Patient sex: M
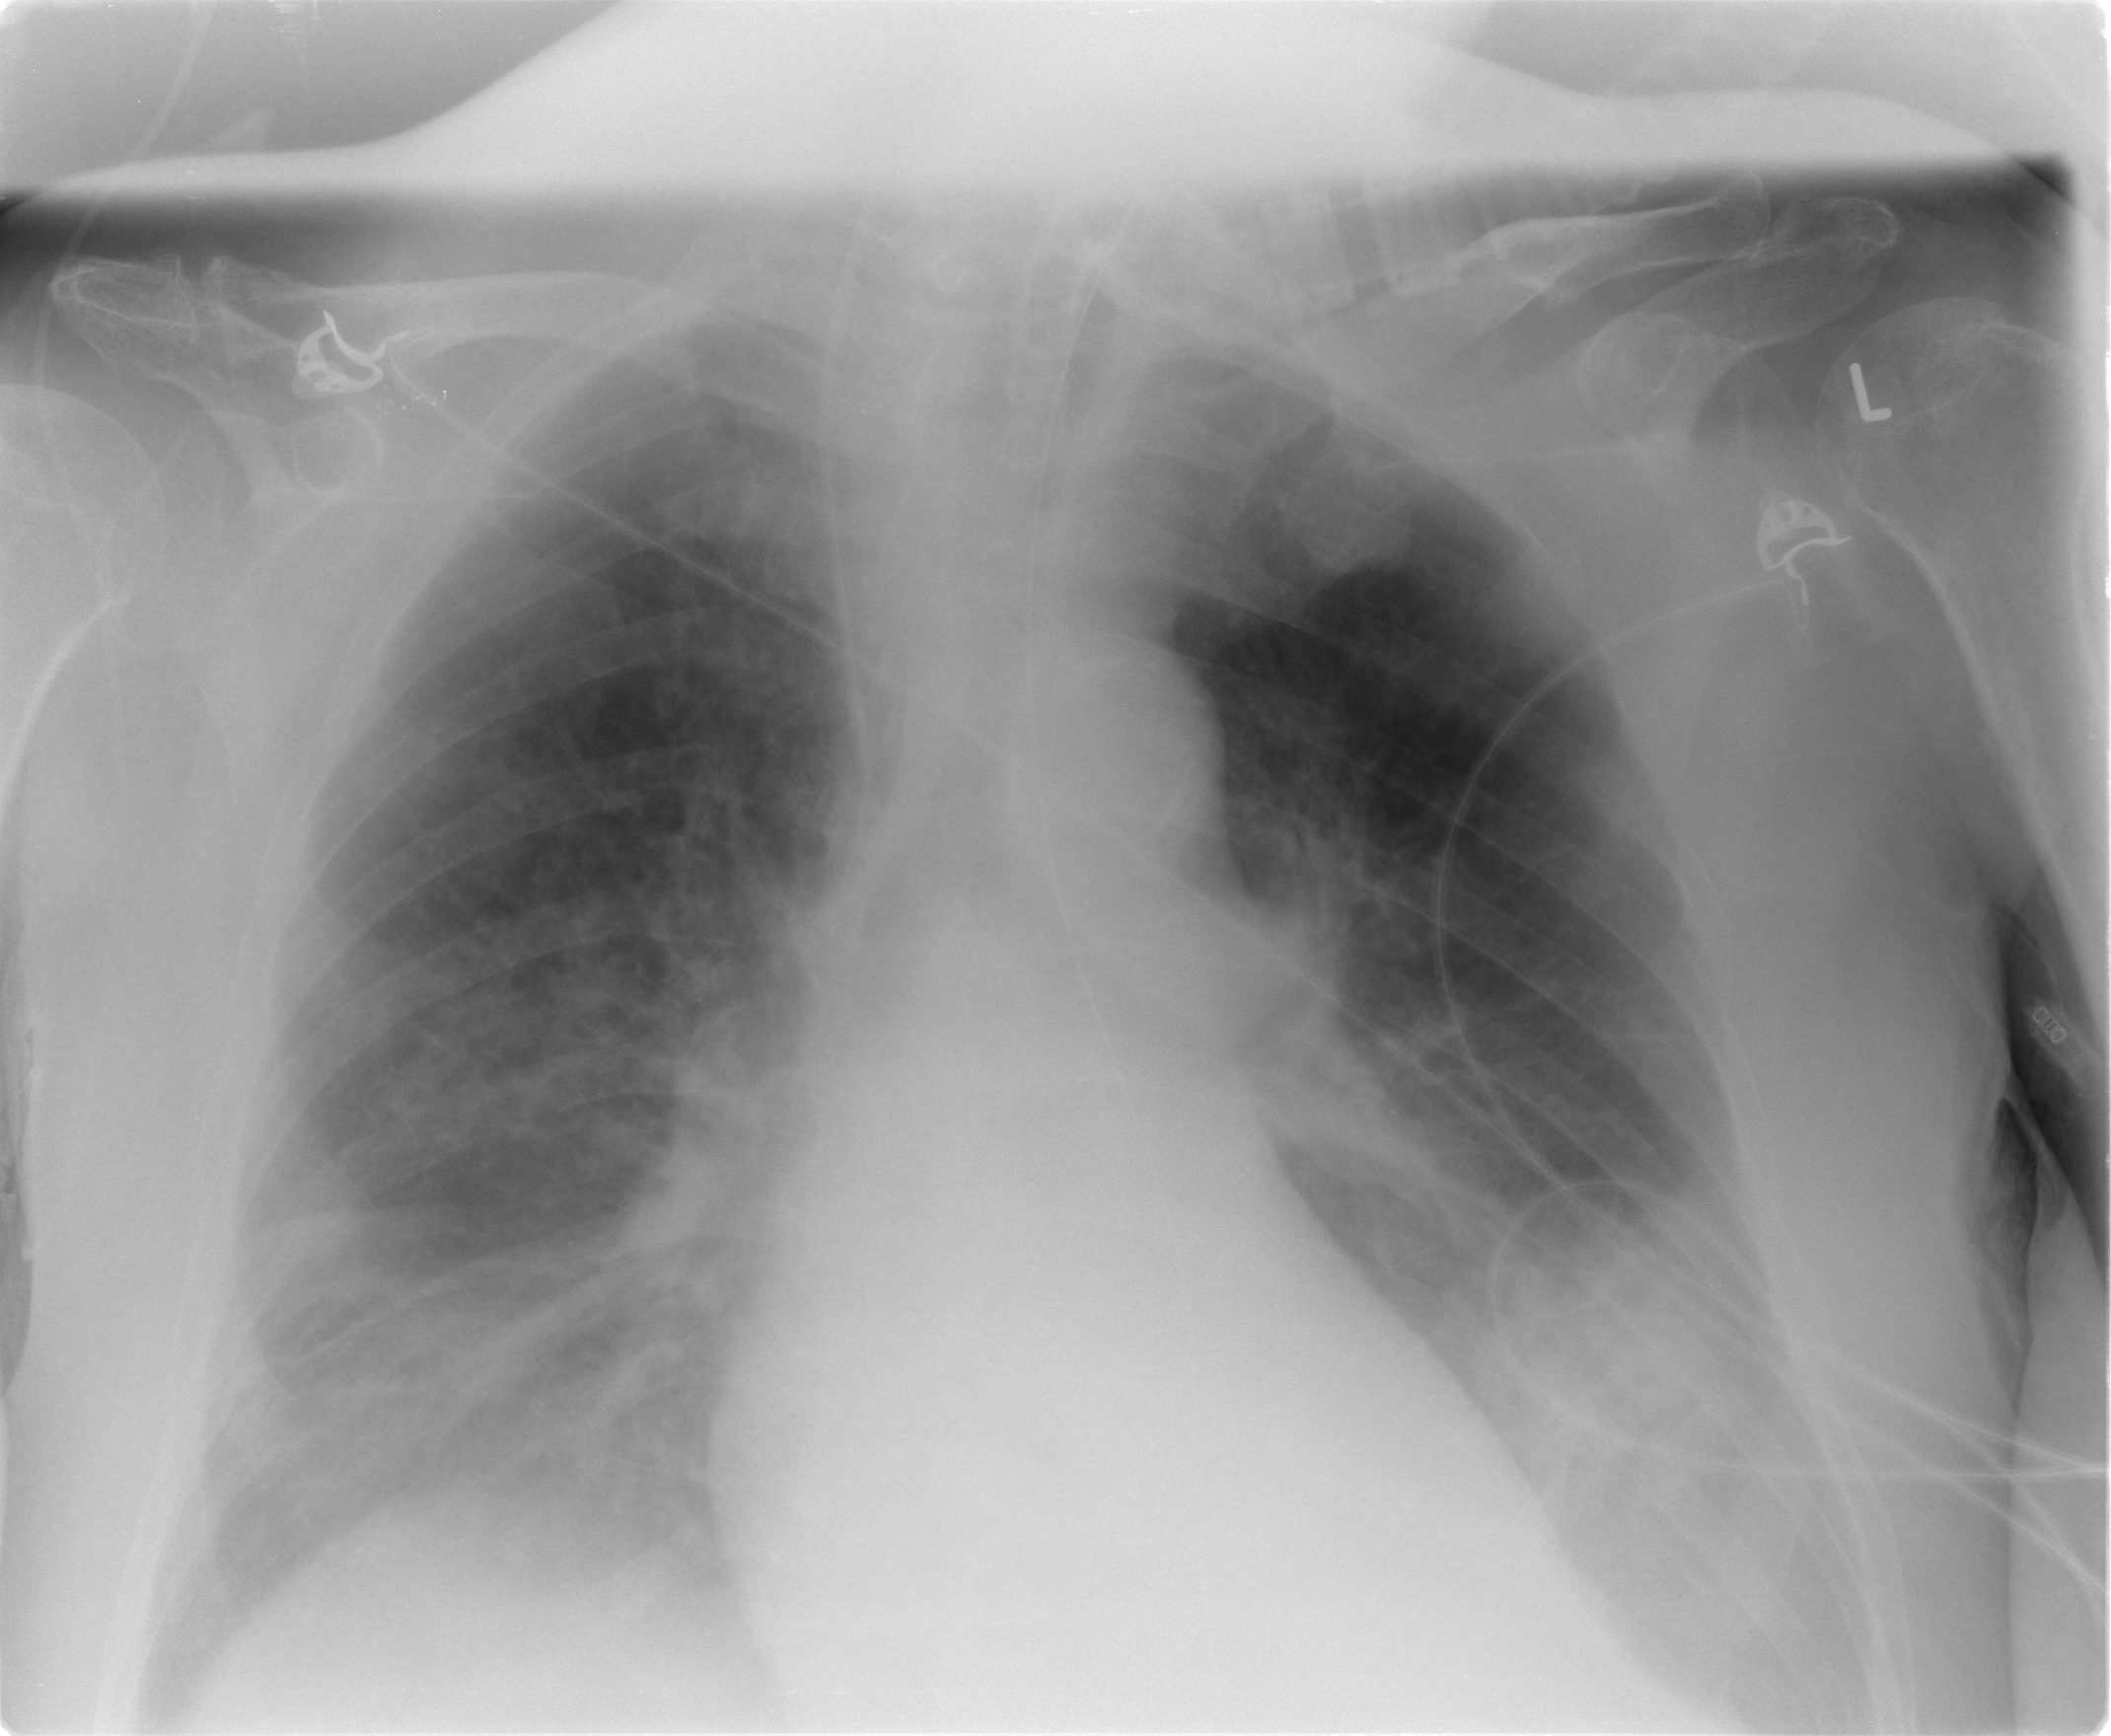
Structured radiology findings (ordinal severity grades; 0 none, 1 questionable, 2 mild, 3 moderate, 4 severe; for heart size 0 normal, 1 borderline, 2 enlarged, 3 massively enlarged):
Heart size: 0
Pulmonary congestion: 1
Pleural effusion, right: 2
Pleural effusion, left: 2
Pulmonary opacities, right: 3
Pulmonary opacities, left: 2
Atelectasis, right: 2
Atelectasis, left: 2